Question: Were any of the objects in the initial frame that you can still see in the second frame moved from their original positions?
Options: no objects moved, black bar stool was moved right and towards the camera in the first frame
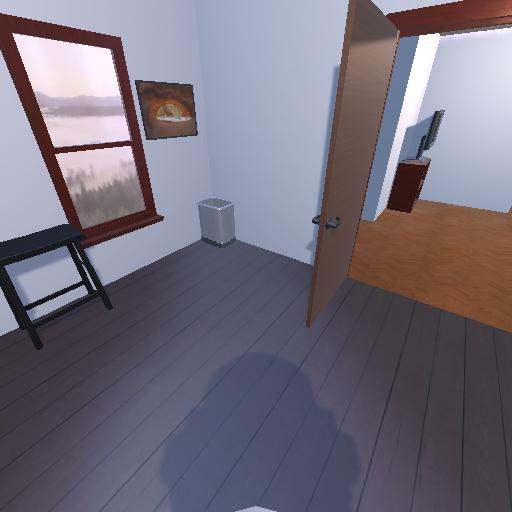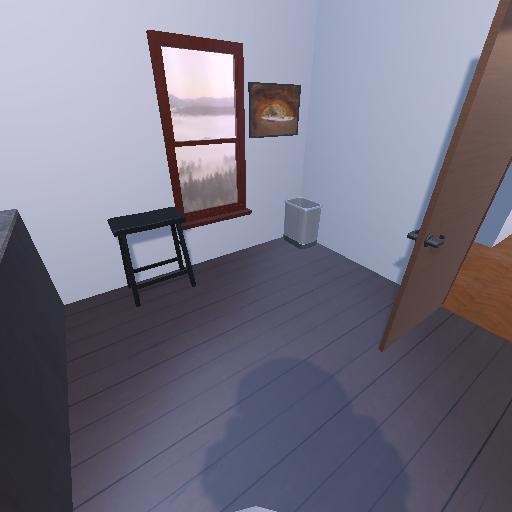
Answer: no objects moved